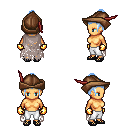
a pixel art fantasy rpg character, female body template, human, tanned skin, gray tattered cape, white pants, white cyan short topknot hairstyle, leather cap, gold gloves, ghillies, four views (front, back, left, right), 2x2 character sprite sheet, small pixel art, hard edges, no anti-aliasing